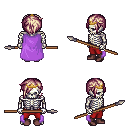
a pixel art fantasy rpg character, male body template, skeleton, lavender cape, red pants, white blonde pixie cut hairstyle, gold tiara, maroon shoes, spear, four views (front, back, left, right), 2x2 character sprite sheet, small pixel art, hard edges, no anti-aliasing